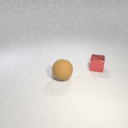
large brown rubber sphere in front of small red metal cube